Field crop: maize
Growth stage: 1
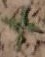
Species: atriplex